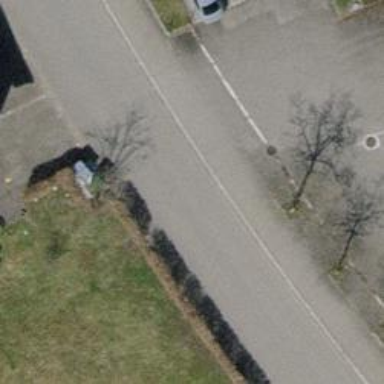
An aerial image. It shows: Sidewalk along the footway.